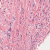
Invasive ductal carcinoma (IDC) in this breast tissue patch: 1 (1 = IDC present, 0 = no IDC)